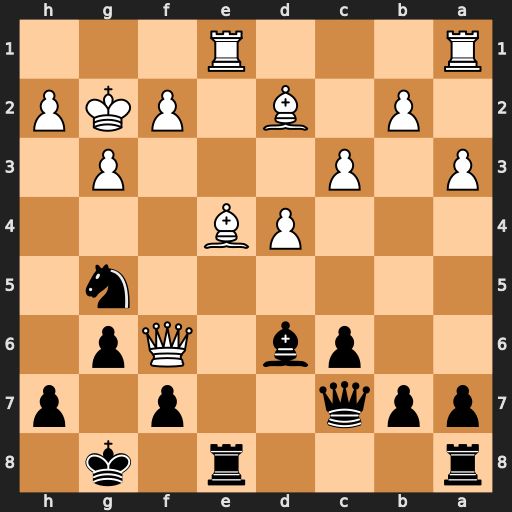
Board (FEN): r3r1k1/ppq2p1p/2pb1Qp1/6n1/3PB3/P1P3P1/1P1B1PKP/R3R3
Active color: b
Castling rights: -
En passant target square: -
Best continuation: Nxe4 Rxe4 Rxe4